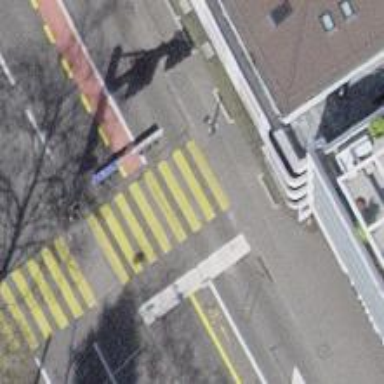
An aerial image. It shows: Crossing with traffic signals.